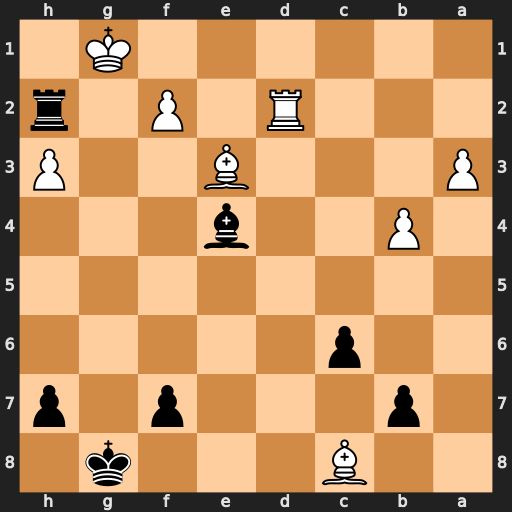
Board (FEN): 2B3k1/1p3p1p/2p5/8/1P2b3/P3B2P/3R1P1r/6K1
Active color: b
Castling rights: -
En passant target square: -
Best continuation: Rh1#